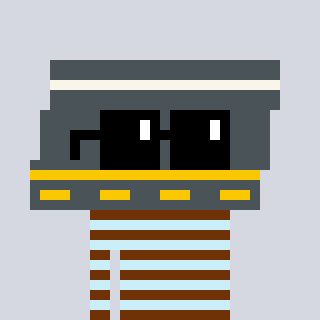
a pixel art character with square black sunglasses, a road-shaped head and a cold-colored body on a cool background